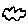
Label: cloud